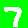
Digit: 7